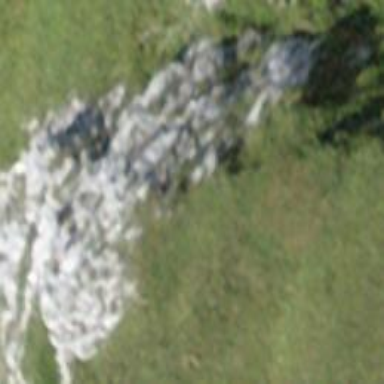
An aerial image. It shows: Cliff in nature.